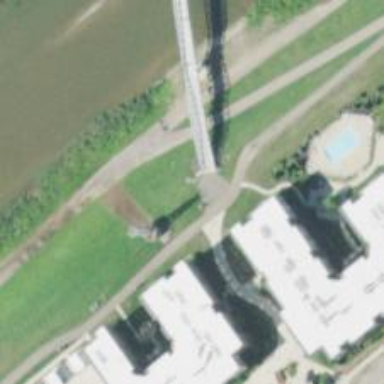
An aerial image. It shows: Bridge for cycleway.